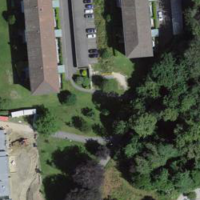
EUNIS habitat code: 55
Species observed at this site:
Prunella vulgaris
Cydonia oblonga